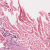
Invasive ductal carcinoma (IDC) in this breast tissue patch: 0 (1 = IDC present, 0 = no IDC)